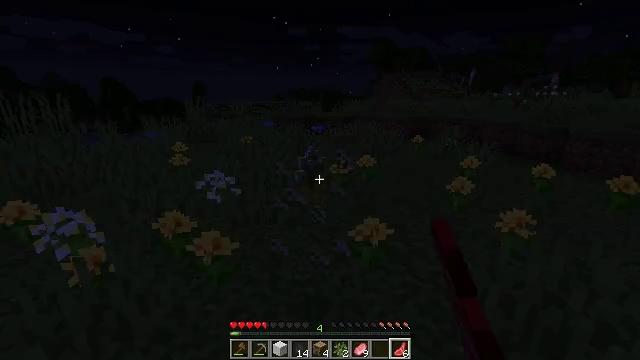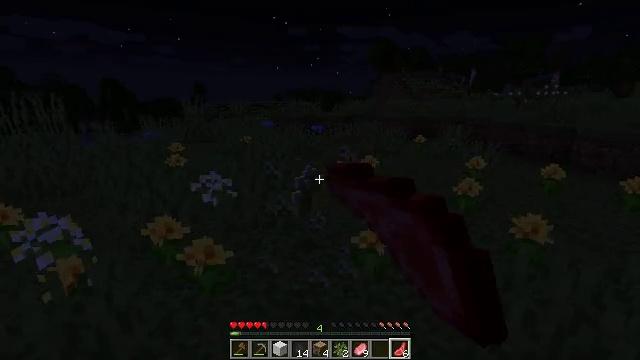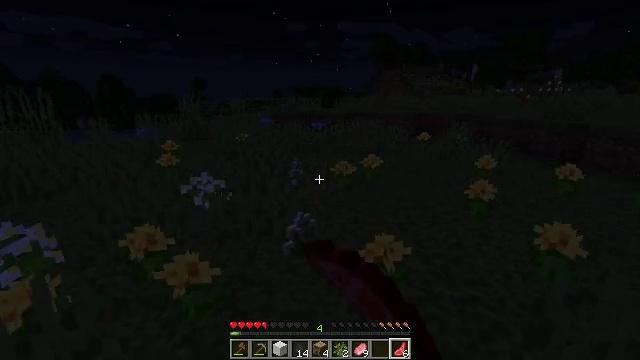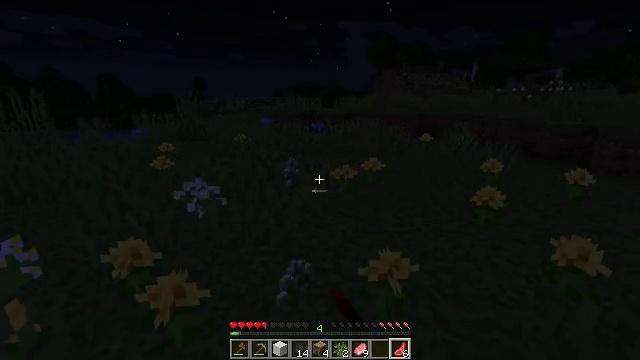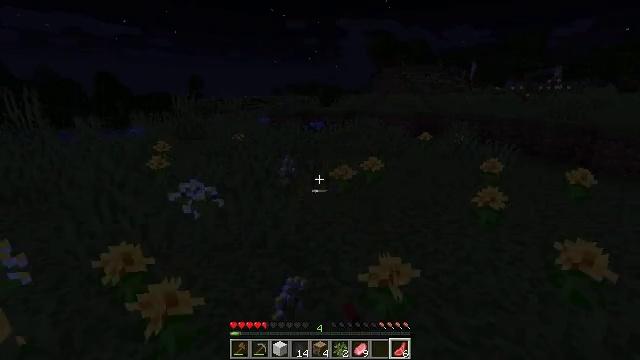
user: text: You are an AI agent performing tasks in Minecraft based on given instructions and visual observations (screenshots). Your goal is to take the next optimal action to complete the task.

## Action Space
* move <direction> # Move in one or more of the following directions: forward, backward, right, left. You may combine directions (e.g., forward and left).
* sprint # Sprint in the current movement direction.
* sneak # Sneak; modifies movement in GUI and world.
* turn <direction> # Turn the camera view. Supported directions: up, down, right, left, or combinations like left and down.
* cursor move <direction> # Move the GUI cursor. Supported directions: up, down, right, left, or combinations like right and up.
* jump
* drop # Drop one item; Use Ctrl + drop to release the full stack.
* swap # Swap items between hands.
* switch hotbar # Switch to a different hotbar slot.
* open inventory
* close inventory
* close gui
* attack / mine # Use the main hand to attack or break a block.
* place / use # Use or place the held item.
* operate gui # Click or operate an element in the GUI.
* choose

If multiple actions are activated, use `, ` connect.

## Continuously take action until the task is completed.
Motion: motion action
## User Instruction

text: Break the dandelion to obtain it.
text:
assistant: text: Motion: move forward, attack / mine
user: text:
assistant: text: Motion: move forward
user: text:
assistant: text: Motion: move forward, attack / mine
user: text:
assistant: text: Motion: move forward, attack / mine
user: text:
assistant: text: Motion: attack / mine